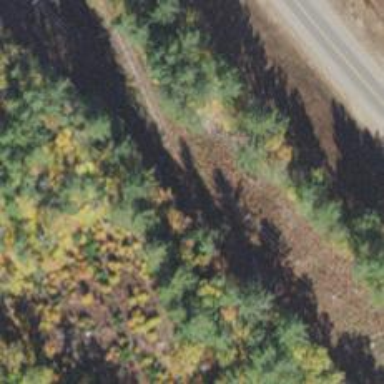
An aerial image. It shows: Disused railway.